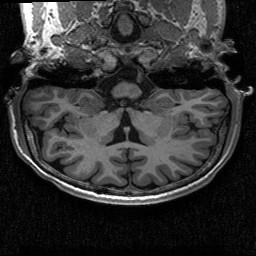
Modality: T1w
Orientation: sagittal